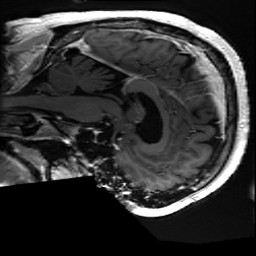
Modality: T1w
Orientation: sagittal
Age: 60
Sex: male